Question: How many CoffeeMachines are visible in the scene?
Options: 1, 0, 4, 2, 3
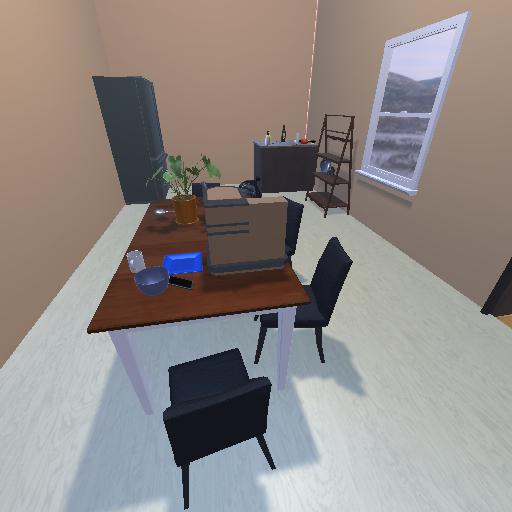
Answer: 1